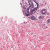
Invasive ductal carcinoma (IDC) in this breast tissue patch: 0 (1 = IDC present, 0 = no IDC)